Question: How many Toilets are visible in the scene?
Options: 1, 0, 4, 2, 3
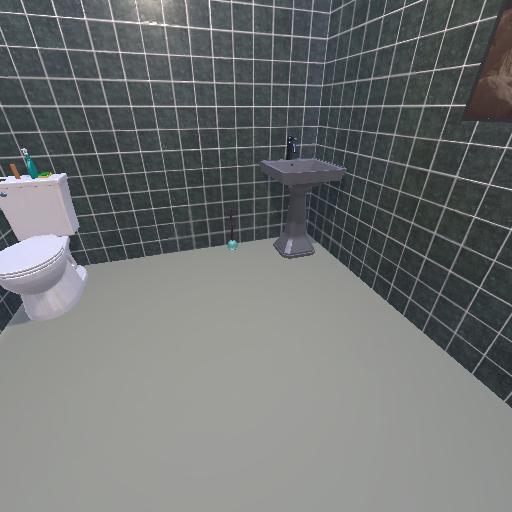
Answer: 1